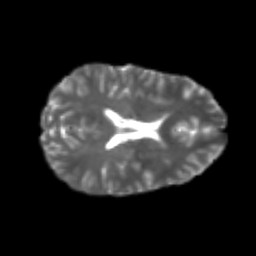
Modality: T2w
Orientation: axial
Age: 21
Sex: female
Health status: healthy
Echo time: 0.074 s